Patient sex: M
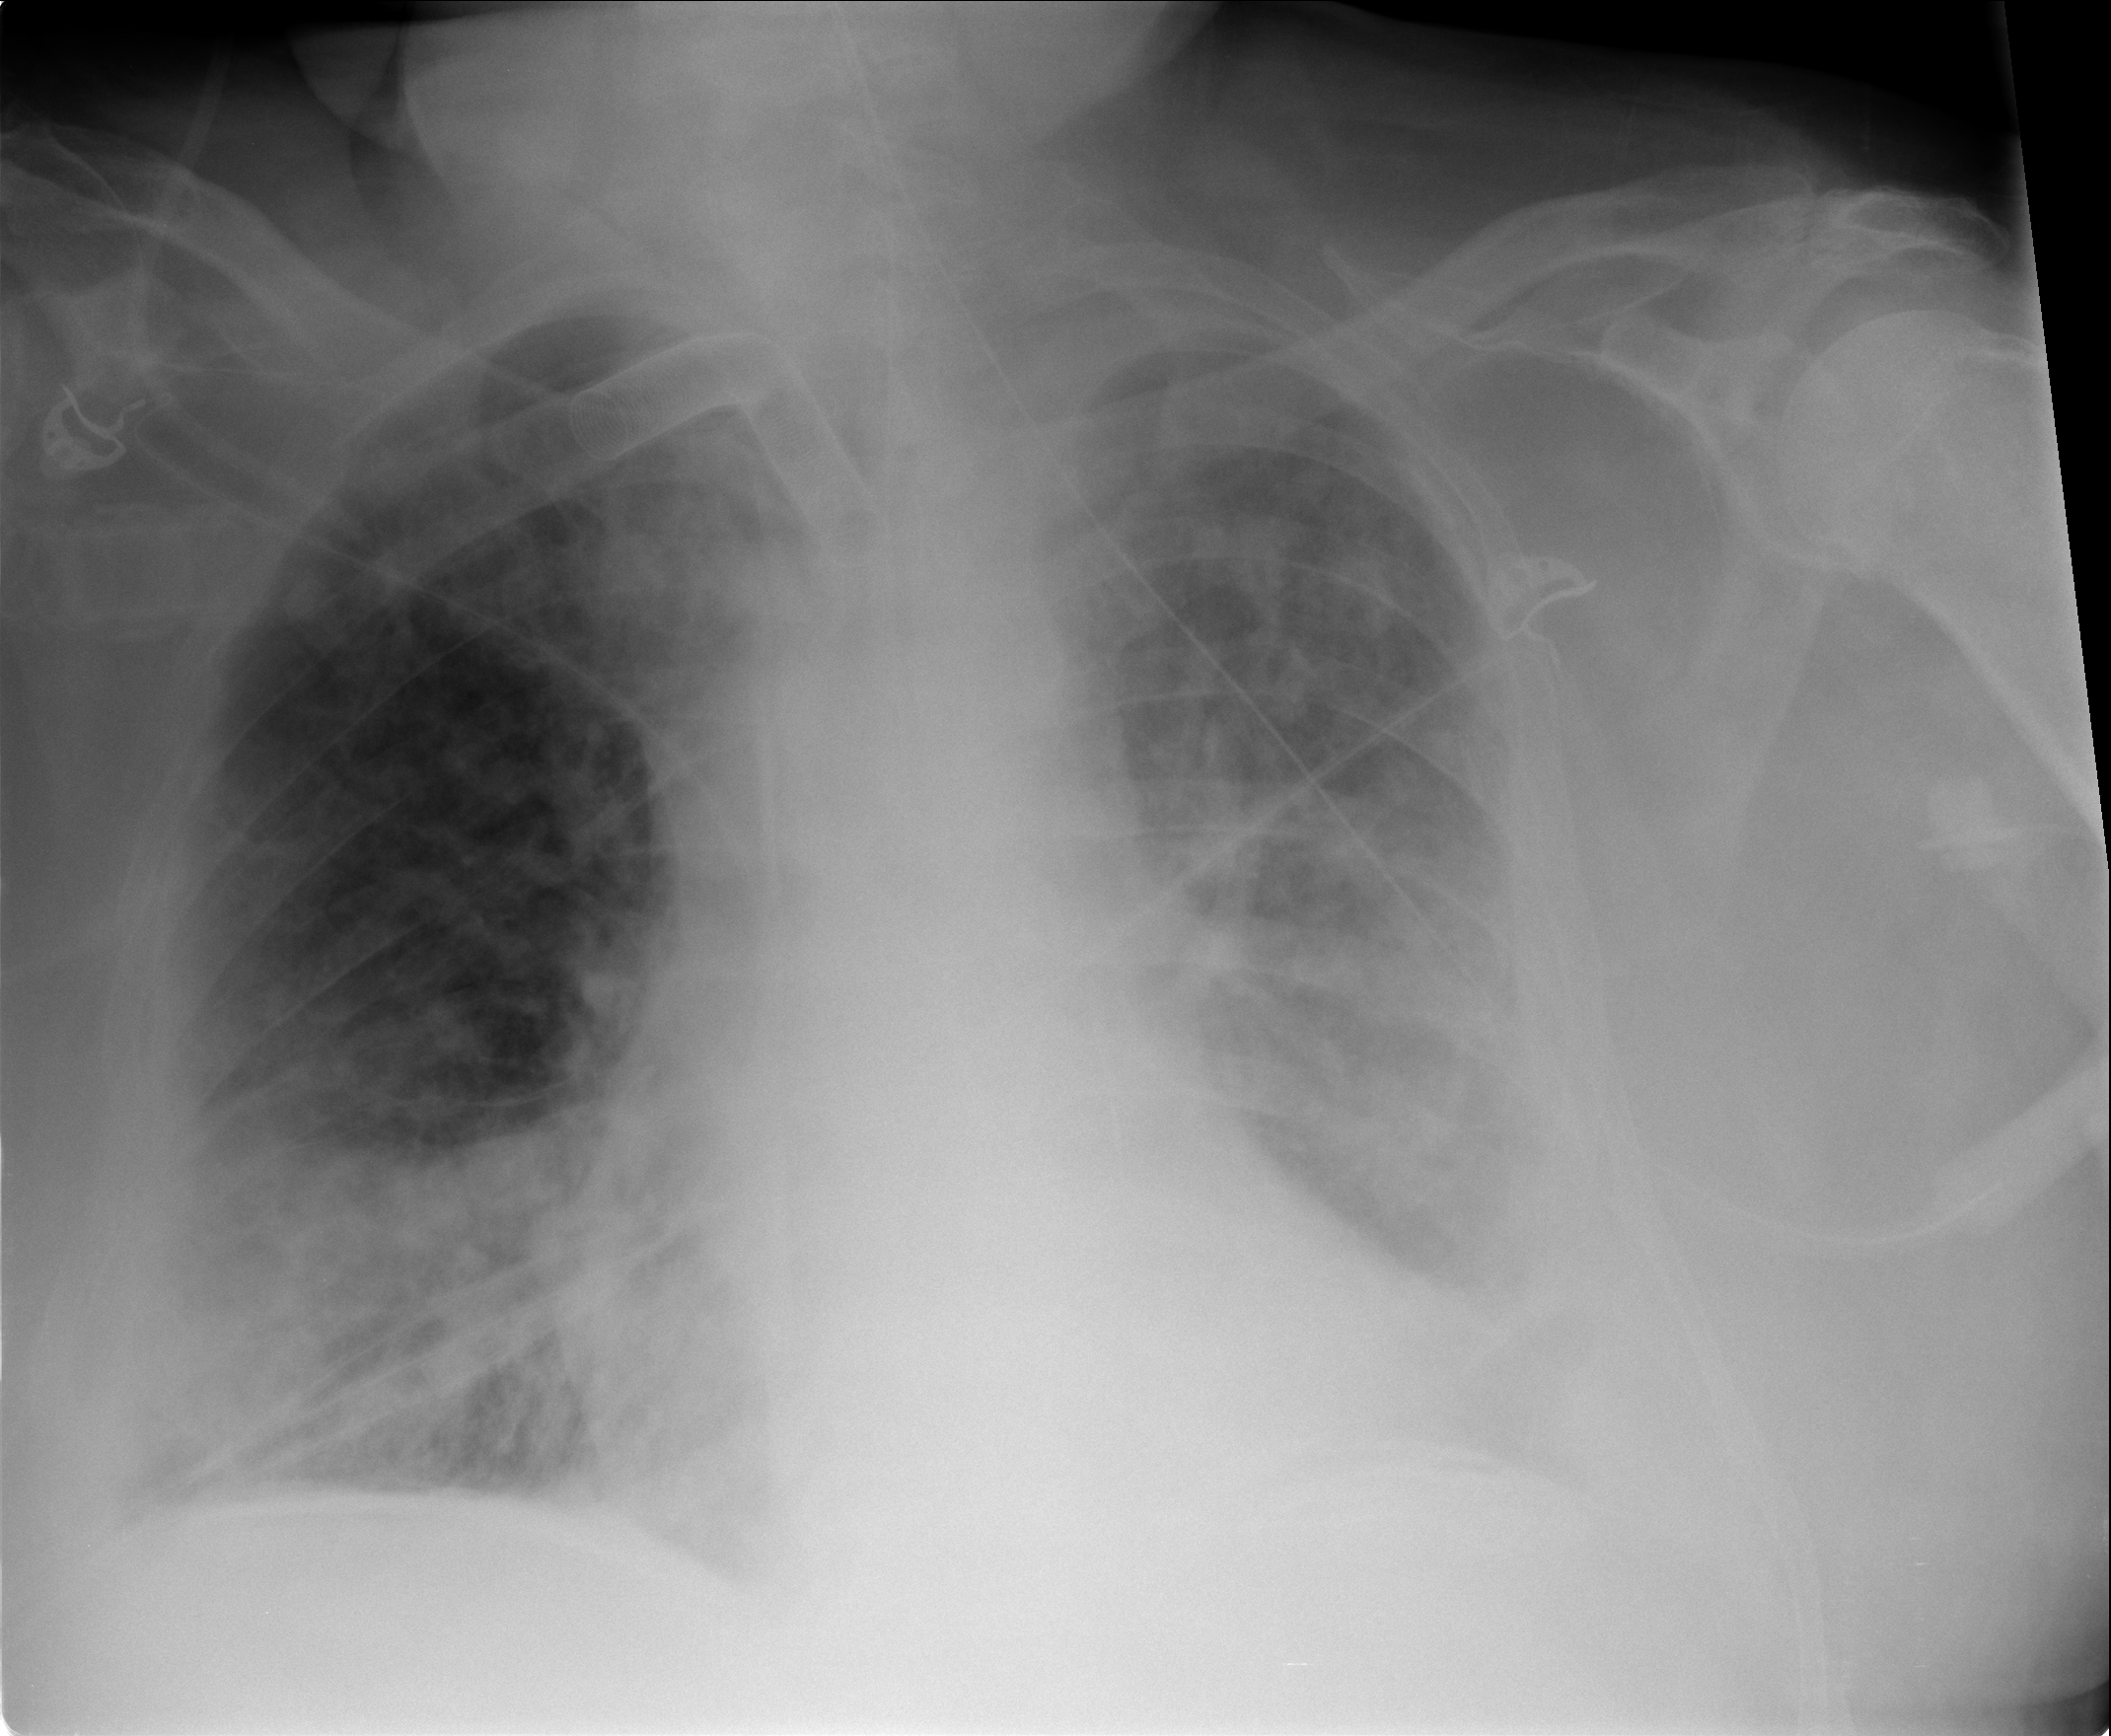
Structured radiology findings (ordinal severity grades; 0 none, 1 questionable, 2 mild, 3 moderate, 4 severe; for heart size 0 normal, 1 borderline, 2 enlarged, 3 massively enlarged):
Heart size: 0
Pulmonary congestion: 2
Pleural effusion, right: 2
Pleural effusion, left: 3
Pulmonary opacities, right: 3
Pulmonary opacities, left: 3
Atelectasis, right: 2
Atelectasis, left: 2